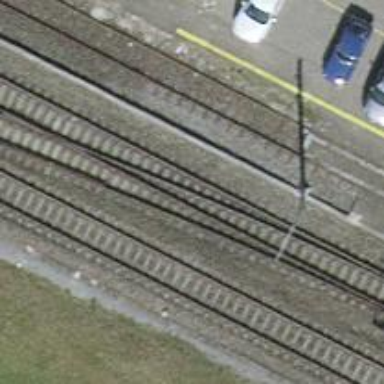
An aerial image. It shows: Siding railway track with electrified contact line.